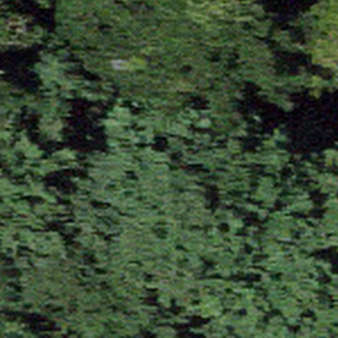
Label: other